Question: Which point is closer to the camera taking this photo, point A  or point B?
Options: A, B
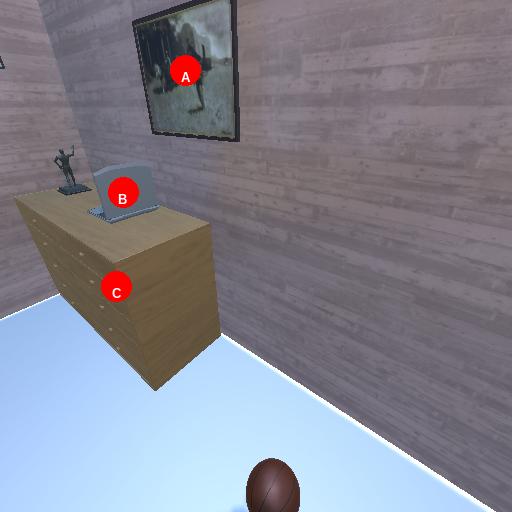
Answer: A